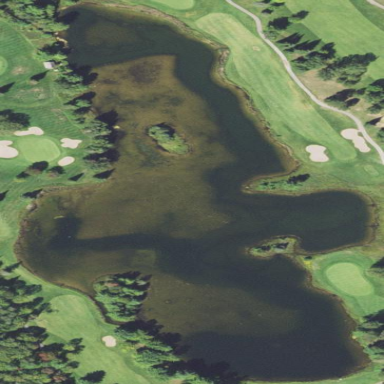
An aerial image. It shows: Water hazard on golf course.